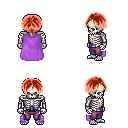
a pixel art fantasy rpg character, male body template, skeleton, lavender cape, magenta pants, red parted hairstyle, four views (front, back, left, right), 2x2 character sprite sheet, small pixel art, hard edges, no anti-aliasing